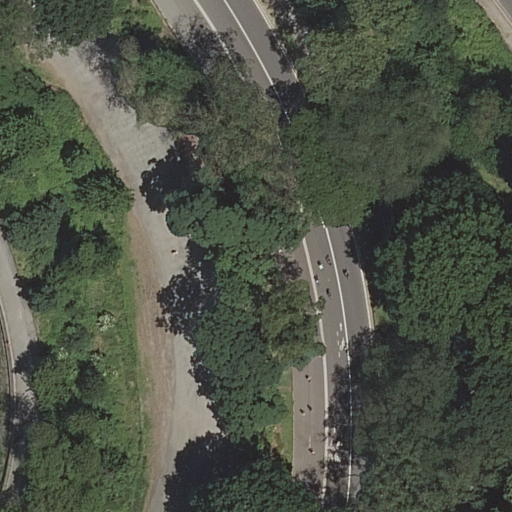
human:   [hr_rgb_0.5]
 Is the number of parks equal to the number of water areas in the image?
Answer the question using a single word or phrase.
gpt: no

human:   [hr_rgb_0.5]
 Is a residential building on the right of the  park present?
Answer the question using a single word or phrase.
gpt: no

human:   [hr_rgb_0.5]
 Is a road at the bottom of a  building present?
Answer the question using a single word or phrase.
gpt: no

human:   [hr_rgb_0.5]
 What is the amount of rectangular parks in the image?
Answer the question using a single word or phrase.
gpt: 1

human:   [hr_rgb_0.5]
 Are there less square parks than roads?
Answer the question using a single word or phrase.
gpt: yes

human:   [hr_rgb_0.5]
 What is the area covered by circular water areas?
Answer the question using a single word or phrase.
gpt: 0m2

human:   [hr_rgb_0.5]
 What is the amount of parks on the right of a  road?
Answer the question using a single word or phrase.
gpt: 1

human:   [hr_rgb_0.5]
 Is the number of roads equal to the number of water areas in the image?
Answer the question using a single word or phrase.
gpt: no

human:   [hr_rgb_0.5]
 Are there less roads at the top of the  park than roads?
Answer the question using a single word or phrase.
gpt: yes

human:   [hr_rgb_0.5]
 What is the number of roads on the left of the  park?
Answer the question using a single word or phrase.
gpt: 6

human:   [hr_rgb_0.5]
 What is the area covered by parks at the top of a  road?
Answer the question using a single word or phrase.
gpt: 10631m2

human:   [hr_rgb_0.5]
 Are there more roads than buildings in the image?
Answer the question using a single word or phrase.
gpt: yes

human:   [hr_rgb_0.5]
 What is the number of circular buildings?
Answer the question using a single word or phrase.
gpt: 0

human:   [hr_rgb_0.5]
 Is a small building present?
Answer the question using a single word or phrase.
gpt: no

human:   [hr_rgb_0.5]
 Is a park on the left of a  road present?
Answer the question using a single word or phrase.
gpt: no

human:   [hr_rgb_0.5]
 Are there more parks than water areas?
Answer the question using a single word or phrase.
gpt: yes

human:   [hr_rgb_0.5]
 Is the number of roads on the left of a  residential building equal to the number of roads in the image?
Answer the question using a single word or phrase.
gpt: no

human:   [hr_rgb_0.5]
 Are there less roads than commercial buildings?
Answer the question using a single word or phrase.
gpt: no

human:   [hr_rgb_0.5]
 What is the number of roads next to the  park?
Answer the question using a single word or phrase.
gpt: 6

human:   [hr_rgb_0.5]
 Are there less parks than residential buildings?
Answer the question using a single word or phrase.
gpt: no

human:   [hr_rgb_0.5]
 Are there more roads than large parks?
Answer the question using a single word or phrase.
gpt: yes

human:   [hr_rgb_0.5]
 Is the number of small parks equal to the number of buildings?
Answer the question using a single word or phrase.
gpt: yes

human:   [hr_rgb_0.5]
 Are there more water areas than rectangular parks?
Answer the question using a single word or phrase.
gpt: no

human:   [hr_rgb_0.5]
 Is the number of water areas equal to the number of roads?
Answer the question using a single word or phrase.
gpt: no

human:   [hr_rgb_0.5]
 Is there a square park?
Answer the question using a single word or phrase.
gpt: no

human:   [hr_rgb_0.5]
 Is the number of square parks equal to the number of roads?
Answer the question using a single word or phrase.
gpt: no

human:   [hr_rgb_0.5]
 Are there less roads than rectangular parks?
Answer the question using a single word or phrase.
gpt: no

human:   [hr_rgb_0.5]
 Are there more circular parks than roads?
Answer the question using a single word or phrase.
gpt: no

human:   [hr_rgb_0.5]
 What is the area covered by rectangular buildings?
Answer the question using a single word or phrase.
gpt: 0m2

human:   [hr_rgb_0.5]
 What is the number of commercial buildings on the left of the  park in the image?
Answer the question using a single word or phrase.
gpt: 0

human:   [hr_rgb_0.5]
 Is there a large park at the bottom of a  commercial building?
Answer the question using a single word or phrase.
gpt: no

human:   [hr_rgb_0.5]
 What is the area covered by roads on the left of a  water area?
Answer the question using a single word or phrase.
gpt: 0m2

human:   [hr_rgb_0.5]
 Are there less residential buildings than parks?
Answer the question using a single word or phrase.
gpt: yes

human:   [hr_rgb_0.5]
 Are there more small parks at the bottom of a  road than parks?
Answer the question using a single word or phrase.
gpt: no

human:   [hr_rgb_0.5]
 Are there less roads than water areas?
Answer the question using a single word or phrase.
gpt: no

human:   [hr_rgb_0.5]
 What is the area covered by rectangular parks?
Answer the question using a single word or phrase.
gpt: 10631m2